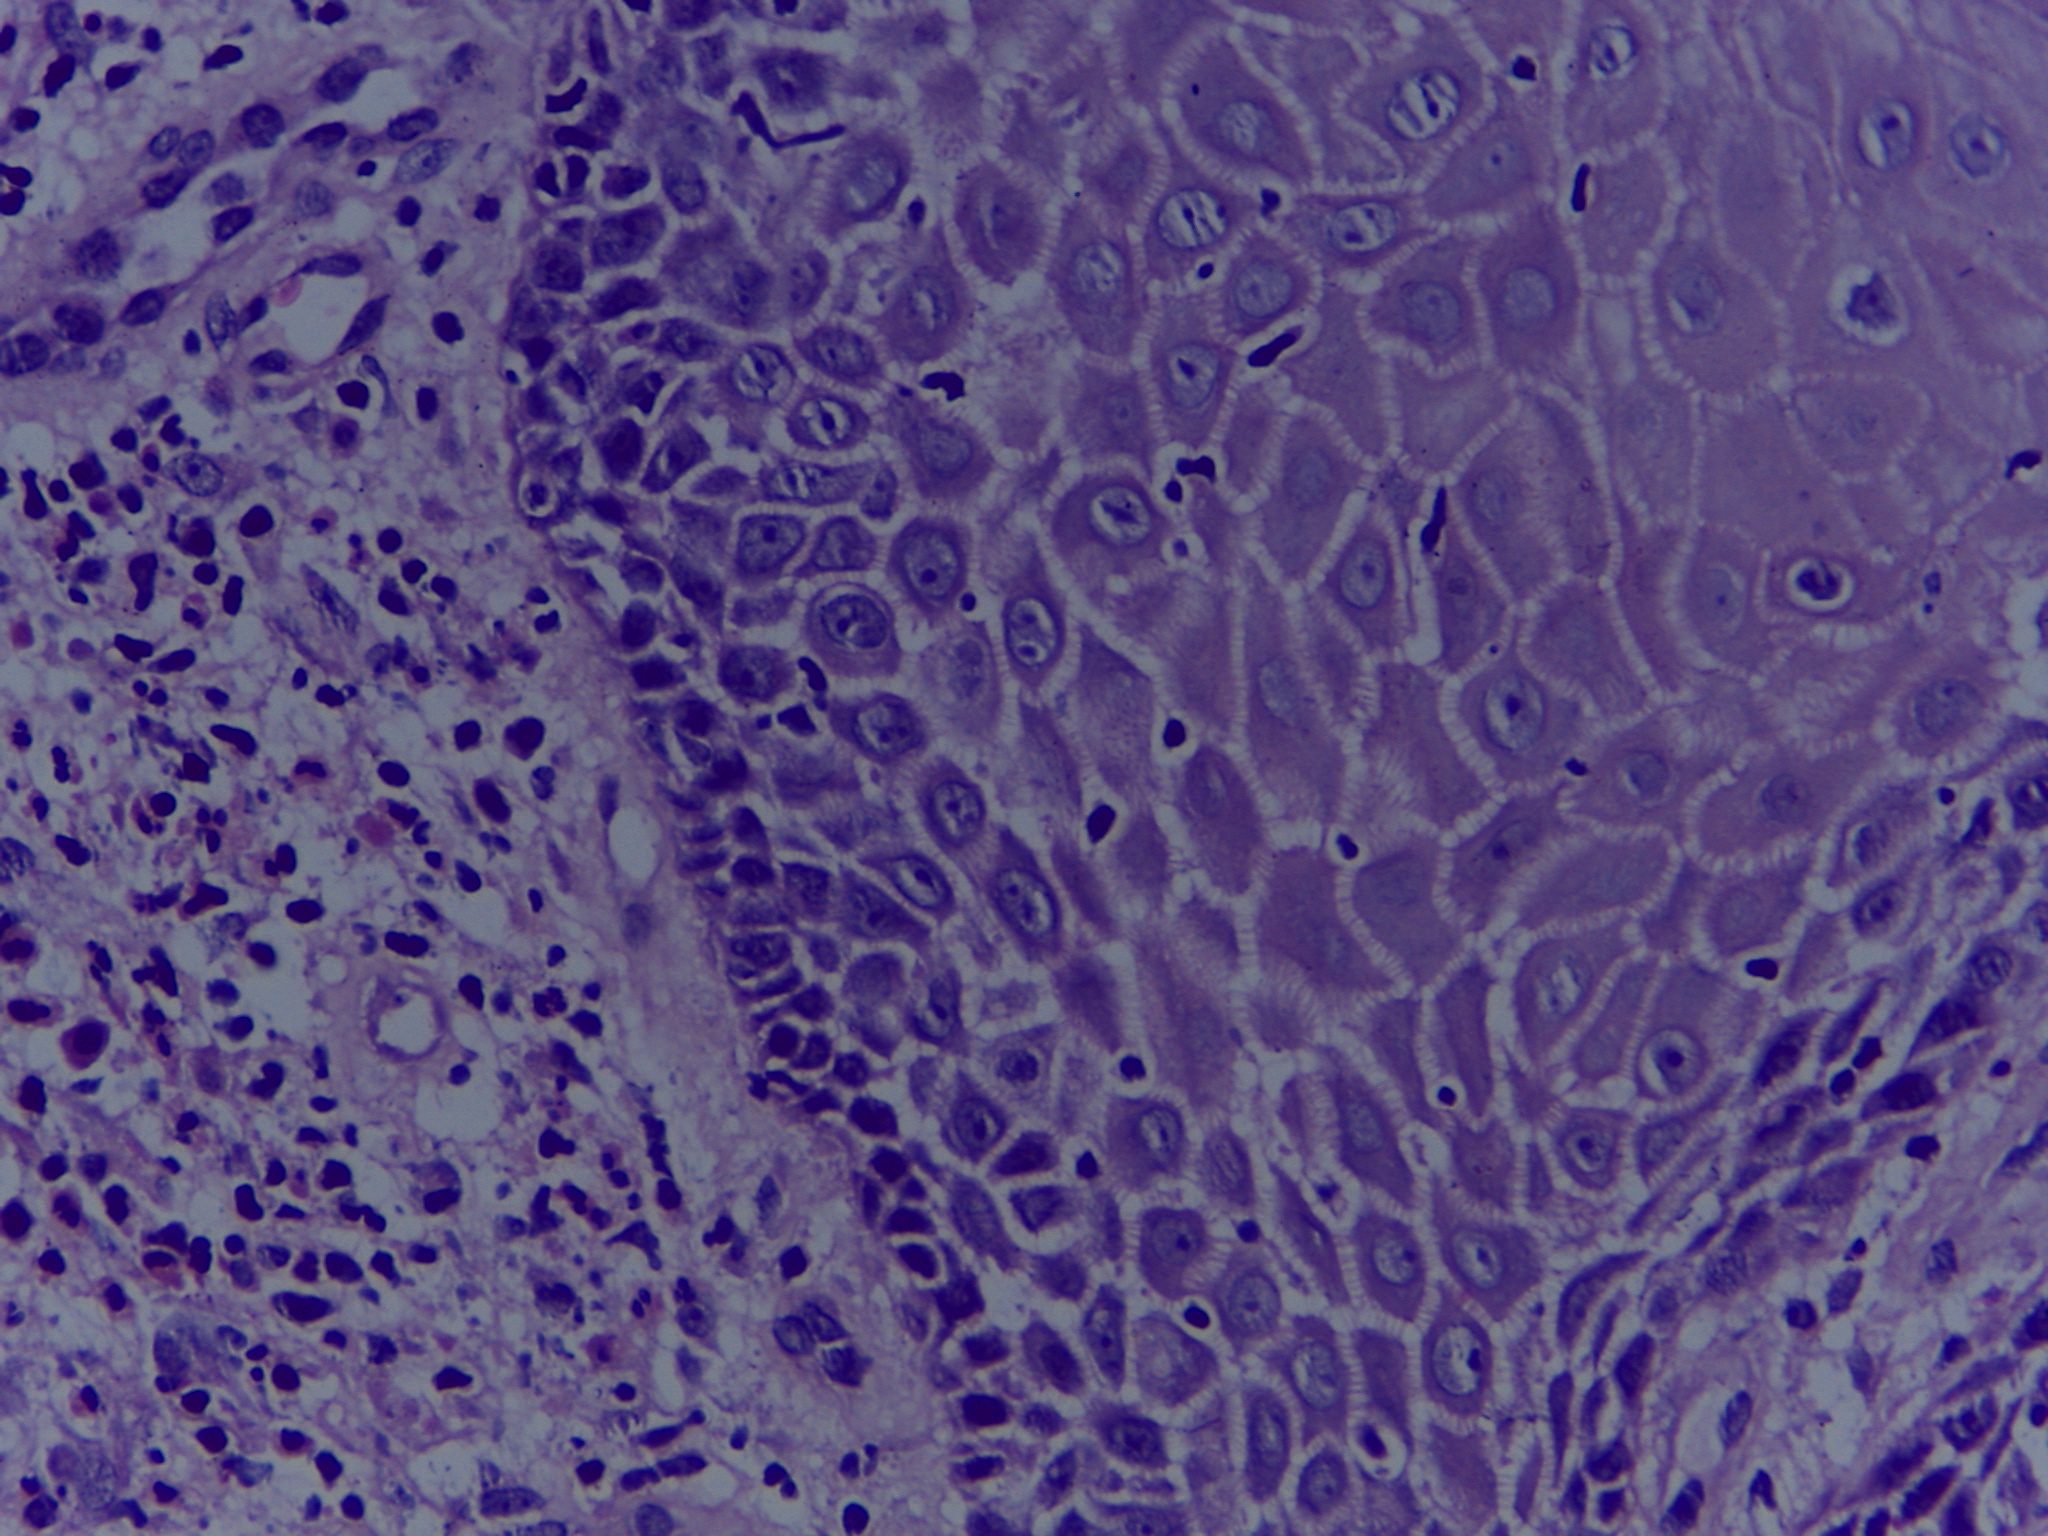
Diagnosis: OSCC